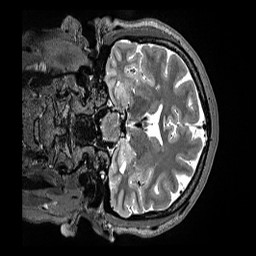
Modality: T2w
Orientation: coronal
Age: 36
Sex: female
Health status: ill
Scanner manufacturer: siemens
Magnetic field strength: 3 T
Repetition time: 3.2 s
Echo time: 0.564 s